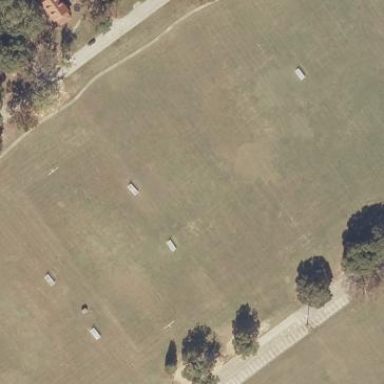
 ideal for playing American football or soccer."